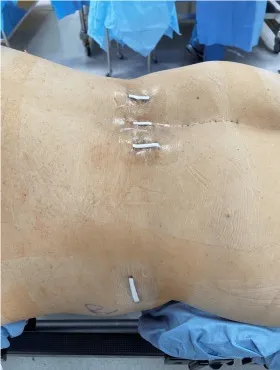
Intra-operative images. (D) Final dressings.
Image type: medical_photograph (skin_photograph)